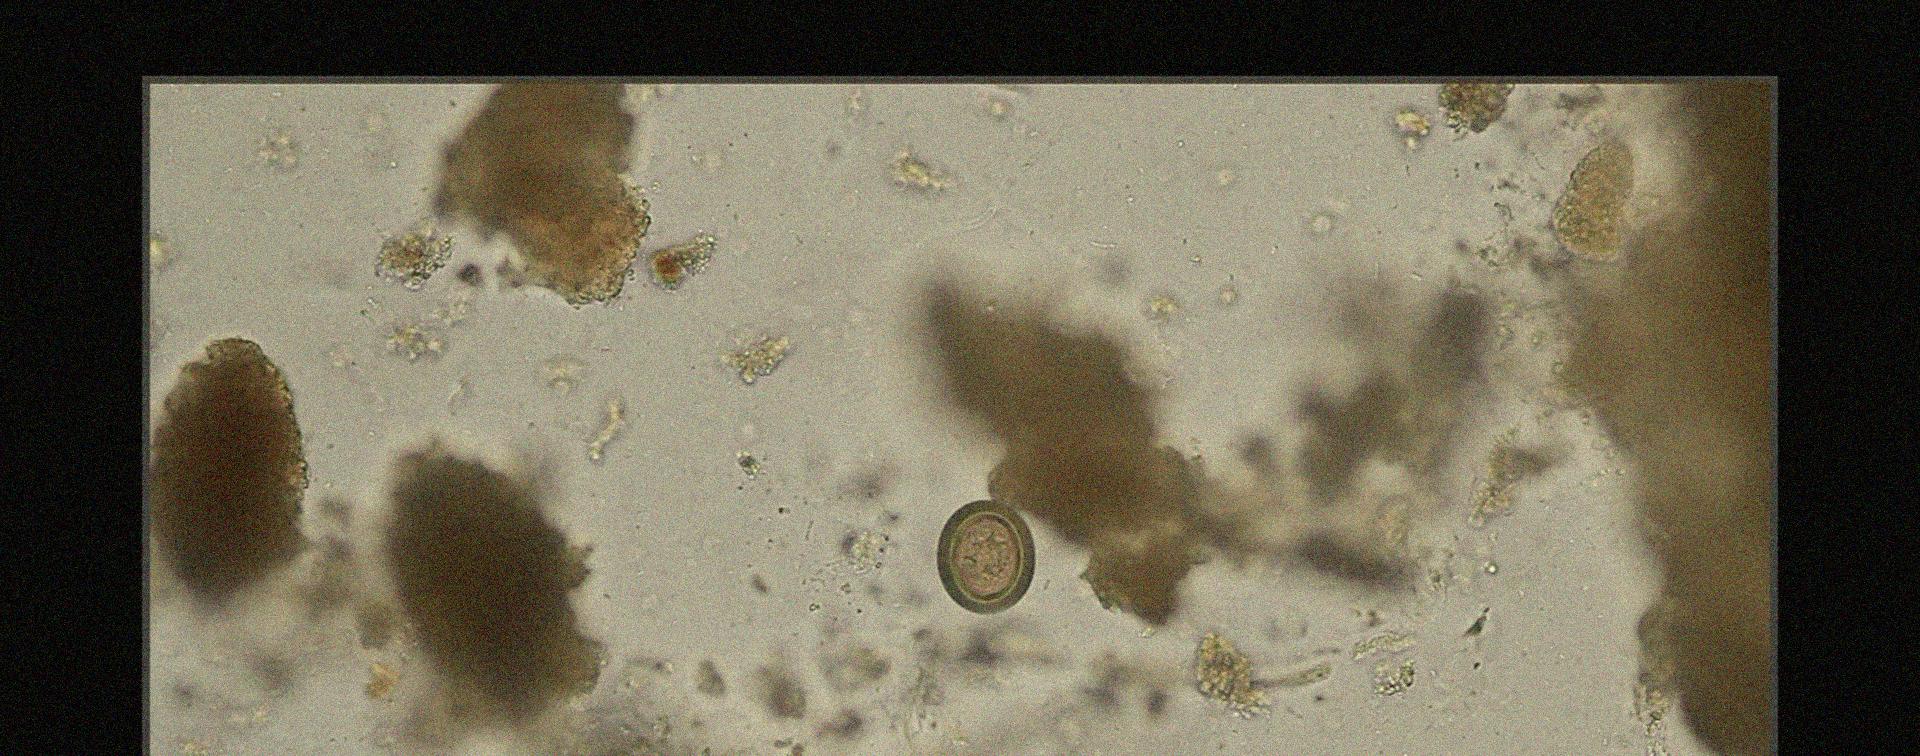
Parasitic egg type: Taenia spp. egg